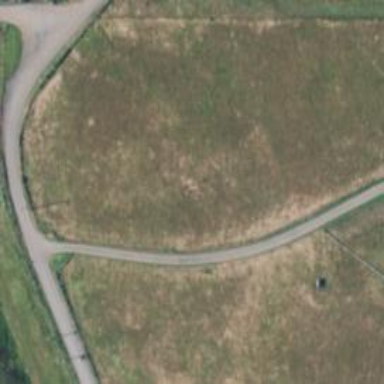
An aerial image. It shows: Driveway leading to service road.